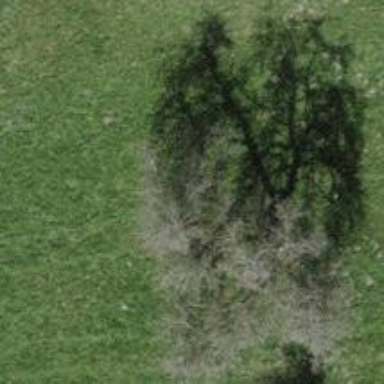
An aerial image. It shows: Beautiful tree in nature.